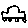
Label: car